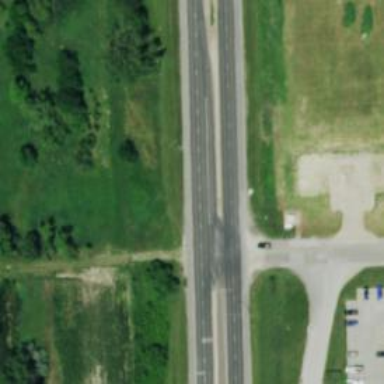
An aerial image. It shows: Primary highway.